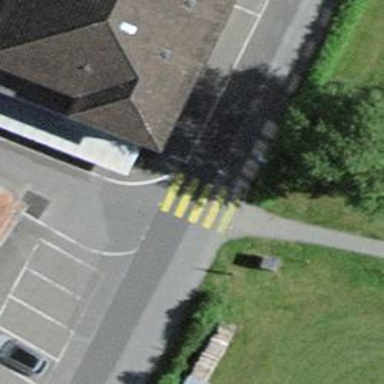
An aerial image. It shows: Marked zebra crossing on the road.